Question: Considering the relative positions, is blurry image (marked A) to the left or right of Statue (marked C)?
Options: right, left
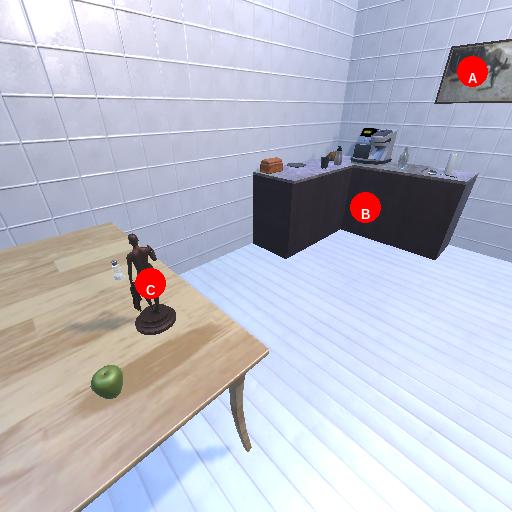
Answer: right